Question: I have a data frame grouped by hours and days, with three attributes: calories, steps and intensity. All of them are in 'int' type format, I've already checked a lot of times with 'glimpse()'. I want to build a plot with this data frame, but the plot doesn't change if I change the attributes. I added a new fill based on intensity and I found the problem; 'ggplot2' counts the number of rows and for this the plot never change.
Here a dput() of the data frame, only tidyverse package is necessary :
'''
structure(list(id = c(<PHONE>, <PHONE>, <PHONE>, <PHONE>,
<PHONE>, <PHONE>, <PHONE>, <PHONE>, <PHONE>, <PHONE>,
<PHONE>, <PHONE>, <PHONE>, <PHONE>, <PHONE>, <PHONE>,
<PHONE>, <PHONE>, <PHONE>, <PHONE>), hour = c(8,
8, 19, 17, 18, 8, 19, 17, 19, 16, 8, 19, 21, 10, 13, 14, 12,
9, 19, 14), day = structure(c(1L, 6L, 4L, 3L, 3L, 3L, 6L, 3L,
3L, 4L, 4L, 2L, 7L, 7L, 2L, 4L, 2L, 1L, 5L, 7L), .Label = c("Monday",
"Tuesday", "Wednesday", "Thursday", "Friday", "Saturday", "Sunday"
), class = "factor"), calories = c(353L, 317L, 413L, 505L, 497L,
336L, 379L, 512L, 357L, 397L, 293L, 335L, 334L, 251L, 279L, 330L,
353L, 338L, 323L, 321L), steps = c(4904L, 4752L, 4706L, 4606L,
4328L, 4247L, 4127L, 4089L, 3794L, 3705L, 3660L, 3553L, 3451L,
3440L, 3401L, 3396L, 3387L, 3322L, 3302L, 3280L), intensity = c(138L,
117L, 121L, 107L, 107L, 123L, 101L, 143L, 91L, 72L, 105L, 87L,
87L, 71L, 81L, 79L, 82L, 99L, 83L, 86L), status = structure(c(2L,
2L, 3L, 3L, 3L, 2L, 3L, 3L, 3L, 3L, 2L, 3L, 3L, 2L, 3L, 3L, 3L,
3L, 3L, 3L), .Label = c("Sedentary User", "Light User", "Heavy User"
), class = "factor")), row.names = c(NA, 20L), class = "data.frame")
'''
Here is the code of the plot:
'''
ggplot(data=week_hourly,
mapping=aes(x=hour, y=intensity, fill = intensity, alpha=hour)) +
geom_col() +
coord_flip() +
scale_fill_gradient(low = "#8a2380", high = "#f27121") +
scale_alpha(range=c(0.7,1), guide="none") +
labs(title="Intensity per Hour",
subtitle="Through the week", x="Hour", y= "Intensity") +
theme(legend.position = "top") +
scale_x_continuous(breaks=seq(0,23,4)) +
facet_grid(status~day)
'''
And here is the result:

As you can see the fill doesn't count the unique value of intensity, and in the axis X the scale is until 400 when the max value on intensity is of 165. I've already tried convert the columns with 'as.integer' and 'as.numeric' and other methods, but nothing helps.
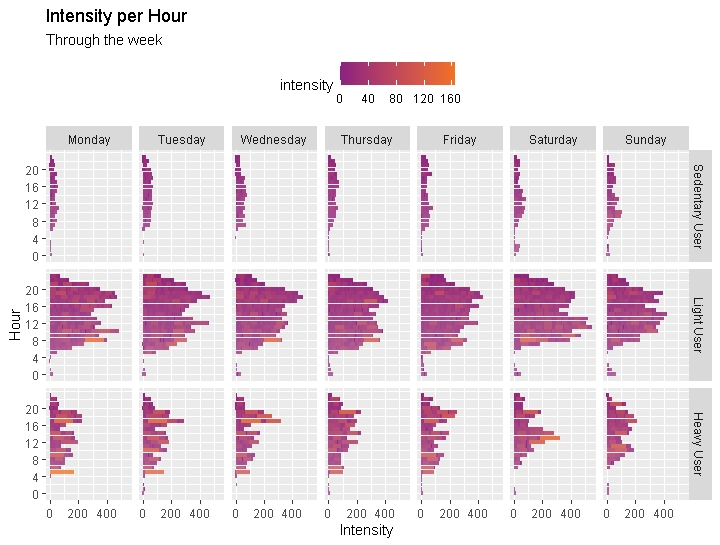
Answer: @MrFlick diagnosed the problem correctly:
> The problem looks like you have not summarized your data before plotting and you have multiple values per day/hour and values are being stacked.
One sensible way to summarize your data (i.e., collapse all the intensity measurements for a particular status/day/hour combination to a single value) would be
'''
library(tidyverse)
wh_sum <- week_hourly %>%
group_by(status, day, hour) %>%
summarise(across(intensity, mean))
'''
You could probably also do this on the fly with 'stat_summary()':
'''
ggplot(data=week_hourly,
mapping=aes(x=hour, y=intensity, fill = intensity, alpha=hour)) +
stat_summary(fun.y = mean, geom = "col") + ...
'''